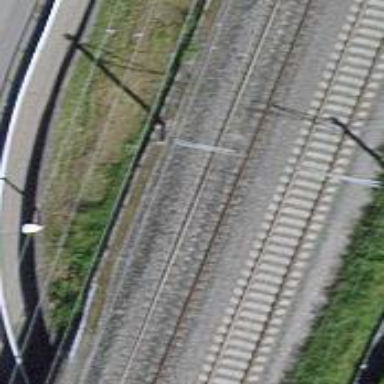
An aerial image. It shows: Railway bridge with electrified tracks and single contact line.